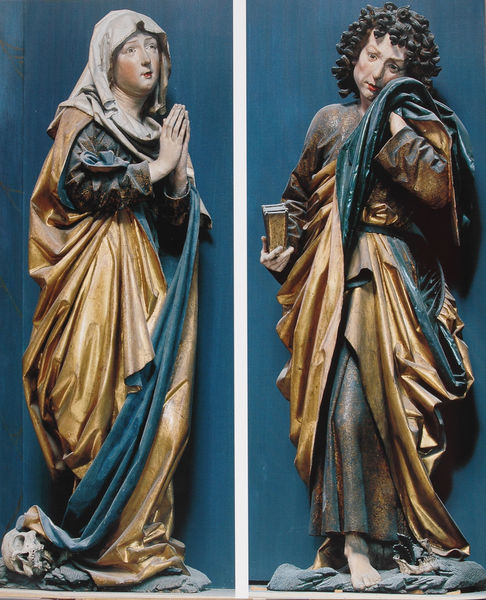
Titel: Hochaltar, Maria, Johannes
Künstler: Niclas Gerhaerts von Leyden
Standort: Nördlingen
Institution: St. Georg
Schlagwörter: blau, fuß, gott, gruppe, kopf, mann, umhang, weiß, menschen, braun, finger, frau, holz, kleid, mund, schwarz, blick, rot, schleier, tuch, gesichter, bibel, blass, falten, johannes, schädel, sockel, tod, trauer, gesten, hände, kirche, figur, gewand, gold, haare, mantel, gewänder, gotik, lippen, locken, renaissance, rosa, skulptur, statue, deutschland, kopfbedeckung, füße, wangen, bogen, zwei, figuren, gefaltet, münder, kopftuch, plastik, relismus, foto, fotografie, bögen, buch, kreuz, religion, weinen, barfuß, beten, gebet, altar, totenkopf, skulpturen, gefaltete hände, statuen, gotisch, jesus, kreuzigung, schmerz, andacht, heiliger, naturalistisch, heilige, leuchtend, gefasst, heilig, gothik, maria, madonna, anbetung, betend, beweinung, mutter gottes, trauern, bitte, fassung, tränen, josef, joseph, weinend, skupltur, johannes der täufer, kreuzigungsgruppe, spätgotik, stifter, joahnnes, kaskade, deutschlanf, evangelist, evangelium, schnitzfiguren, schnitzfigur, holzschnitzerei, gerhard, gewandfigur, holzfiguren, joahnnes der evangelist, mutter christi, pleurants, stifterfiguren, stiftergiguren, johannes der evangelist, trauernd, virus, kaskadenfalten, johannes evangelist, #gesicht, gebuäde, skulpruren, heuke